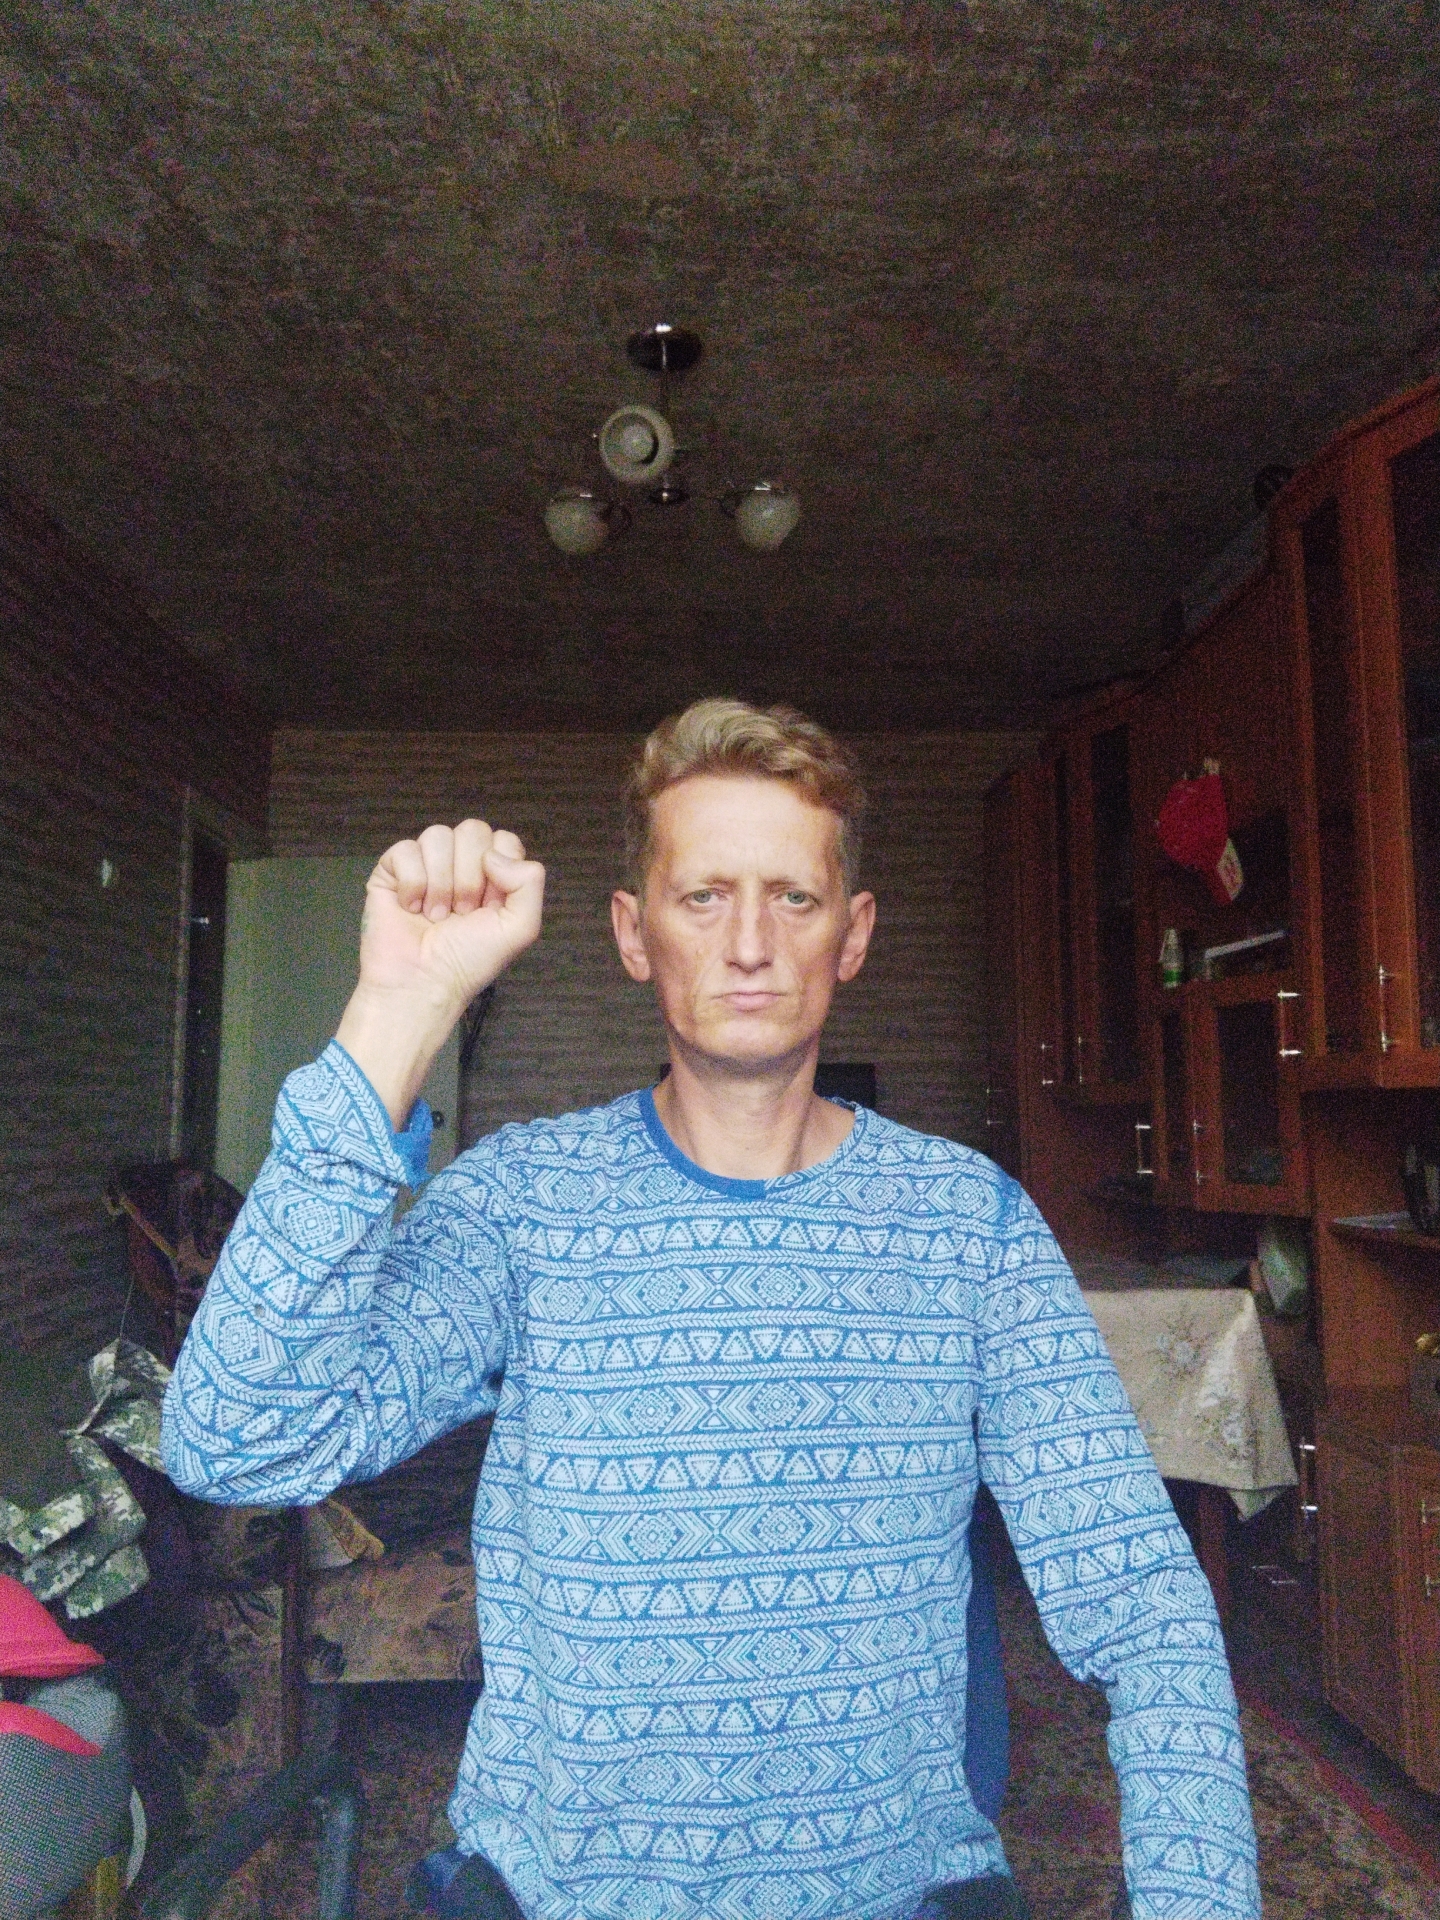
Label: noise